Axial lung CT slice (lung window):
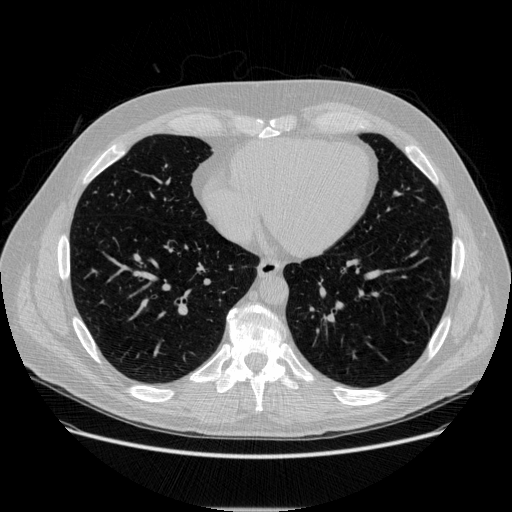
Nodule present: no